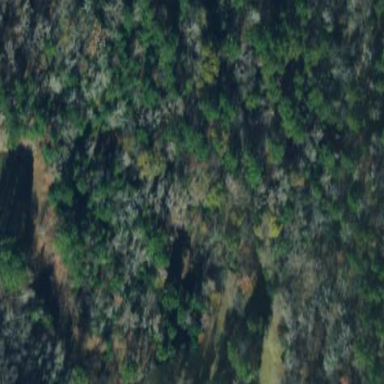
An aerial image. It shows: Mixed woodland with variety of leaf types and cycles.